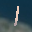
Label: 1